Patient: sex M, age 52
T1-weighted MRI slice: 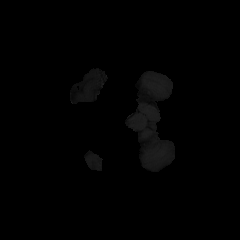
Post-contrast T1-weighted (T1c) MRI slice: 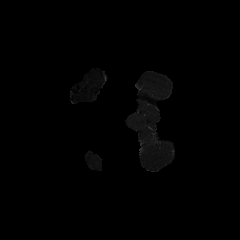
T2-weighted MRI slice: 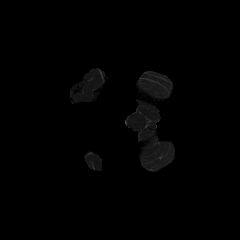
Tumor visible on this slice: no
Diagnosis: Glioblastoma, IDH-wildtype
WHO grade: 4